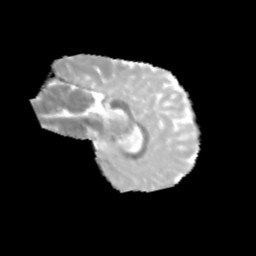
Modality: MD
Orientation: sagittal
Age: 9
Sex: female
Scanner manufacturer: siemens
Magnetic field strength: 3 T
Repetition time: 3.8 s
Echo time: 0.07 s